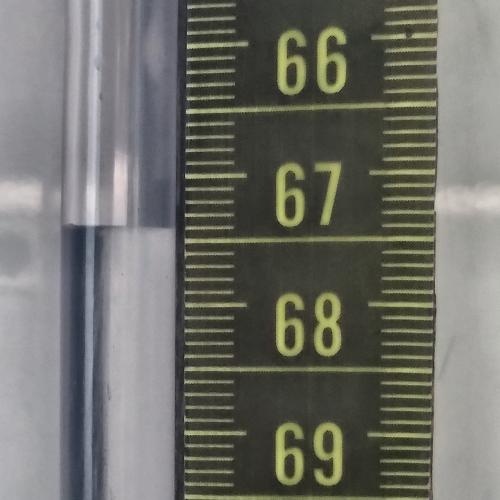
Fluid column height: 67.4 cm